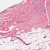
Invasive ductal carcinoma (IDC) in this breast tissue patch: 0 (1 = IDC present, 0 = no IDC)